【题型】解答题　【知识点】立体几何　【难度】easy
如图，在四棱锥 \(P-ABCD\) 中，底面 \(ABCD\) 是正方形，\(PD \perp\) 平面 \(ABCD\)，\(PD = AD = 2\)，点 \(E\) 是棱 \(PC\) 的中点，平面 \(ABE\) 与棱 \(PD\) 交于点 \(F\)。

\begin{enumerate}
    \item 求证：\(AB \parallel EF\)；
    \item 求二面角 \(A-BD-E\) 的正弦值。
\end{enumerate}
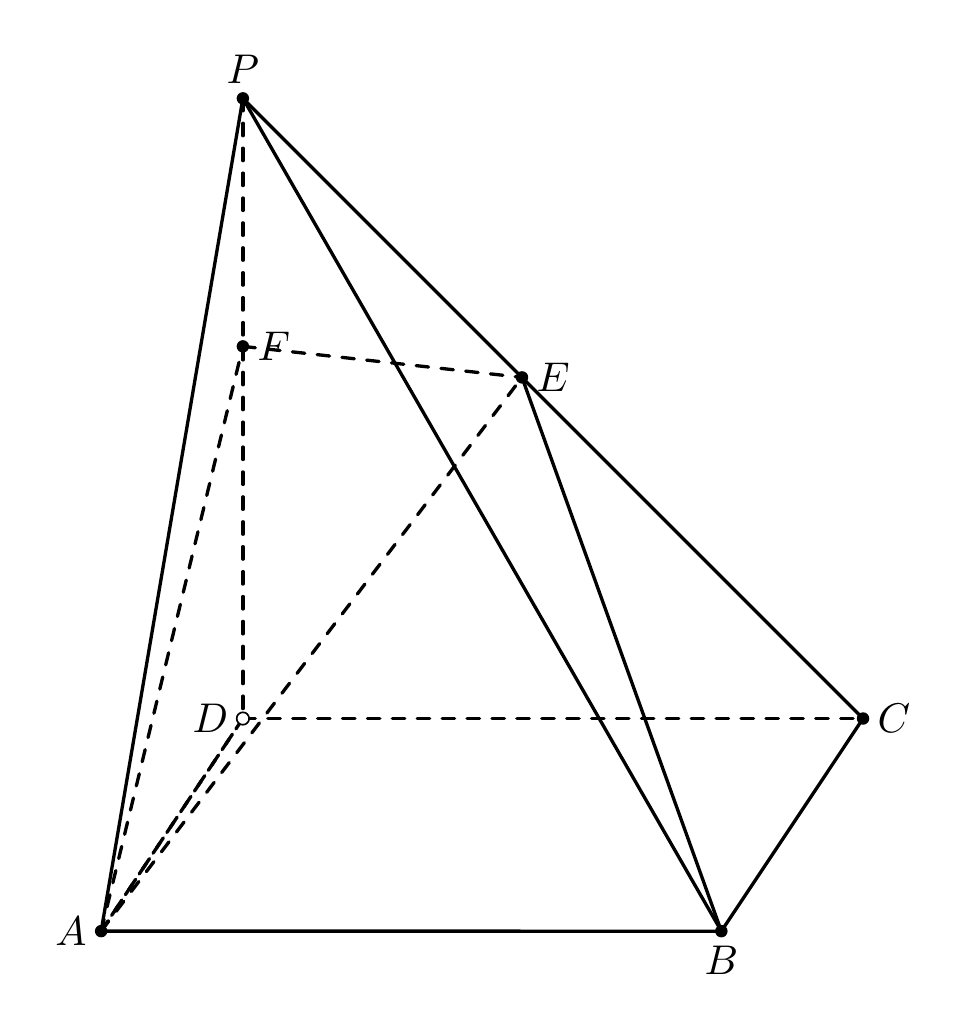
【解答】

\noindent \textbf{【答案】}
(1)证明见解析\\
(2)\(\dfrac{\sqrt{6}}{3}\)

\noindent \textbf{【分析】}
(1) 先证明 \(CD \parallel\) 平面 \(ABE\)，再根据线面平行的性质即可得证；\\
(2) 如图建系，分别求出平面 \(BDE\) 和平面 \(ABD\) 的法向量，利用空间向量的夹角公式计算即可。

\noindent \textbf{【详解】}
(1) 在正方形 \(ABCD\) 中，\(CD \parallel AB\)，\(AB \subset\) 平面 \(ABE\)，\(CD\) 不在平面 \(ABE\) 内，\\
\(\therefore CD \parallel\) 平面 \(ABE\)，\\
又 \(CD \subset\) 平面 \(PCD\)，平面 \(PCD \cap\) 平面 \(ABE = EF\)，\\
\(\therefore CD \parallel EF\)，\\
又 \(CD \parallel AB\)，\(\therefore AB \parallel EF\)；

(2) 如图，以 \(D\) 为坐标原点，建立空间直角坐标系，

则 \(A(2,0,0), B(2,2,0), C(0,2,0), D(0,0,0), P(0,0,2), E(0,1,1), F(0,0,1)\)，\\
所以 \(\overrightarrow{DE} = (0,1,1)\)，\(\overrightarrow{BE} = (-2,-1,1)\)，\\
设平面 \(BDE\) 的法向量为 \(\vec{m} = (x,y,z)\)，

\[
\begin{cases}
\overrightarrow{DE} \cdot \vec{m} = y + z = 0 \\
\overrightarrow{BE} \cdot \vec{m} = -2x - y + z = 0
\end{cases}
\]

故可取 \(\vec{m} = (1,-1,1)\)，\\
因为 \(PD \perp\) 平面 \(ABCD\)，则 \(\overrightarrow{DP} = (0,0,2)\) 为平面 \(ABD\) 的一个法向量，\\
所以 \(\cos \langle \vec{m}, \overrightarrow{DP} \rangle = \dfrac{\vec{m} \cdot \overrightarrow{DP}}{|\vec{m}| |\overrightarrow{DP}|} = \dfrac{2}{\sqrt{3} \times 2} = \dfrac{\sqrt{3}}{3}\)，\\
所以二面角 \(A-BD-E\) 的正弦值为 \(\sqrt{1 - \left( \dfrac{\sqrt{3}}{3} \right)^2} = \dfrac{\sqrt{6}}{3}\)。

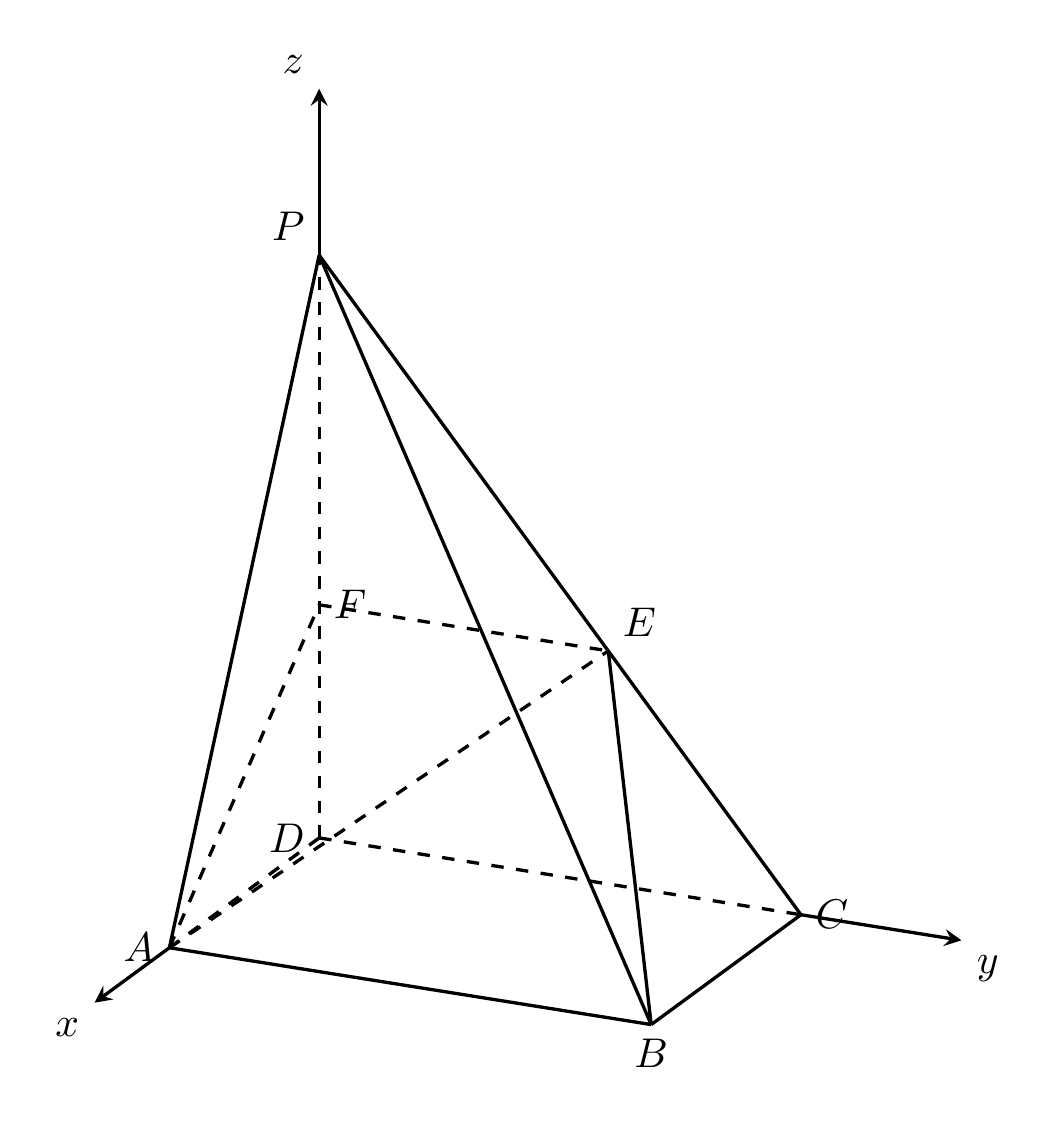